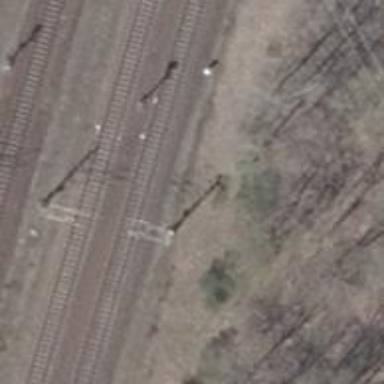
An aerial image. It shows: Railway track with contact lines for electrification.